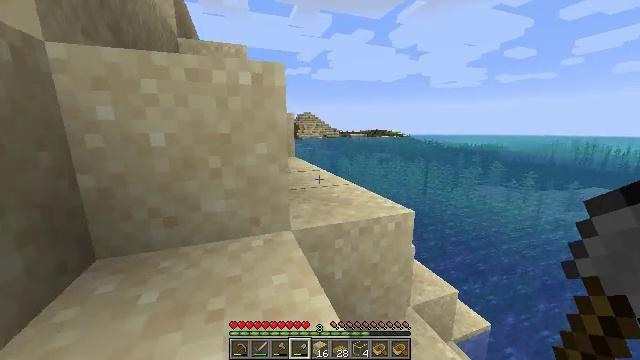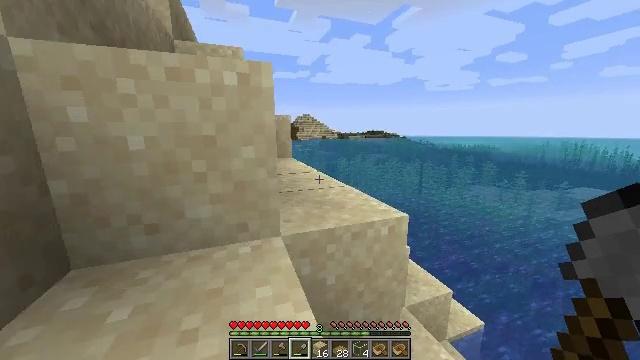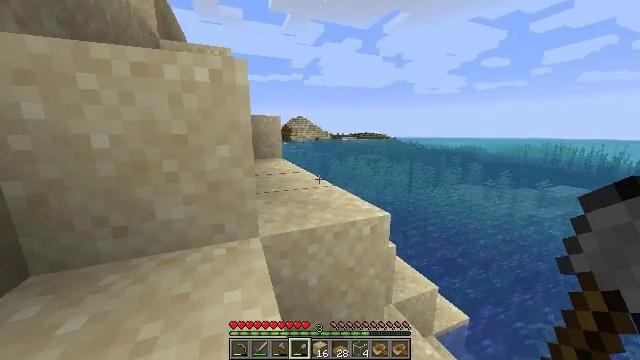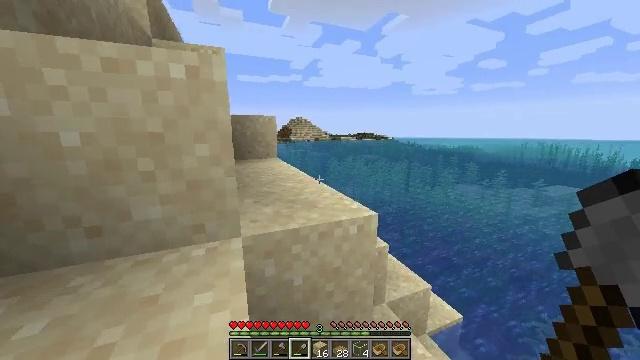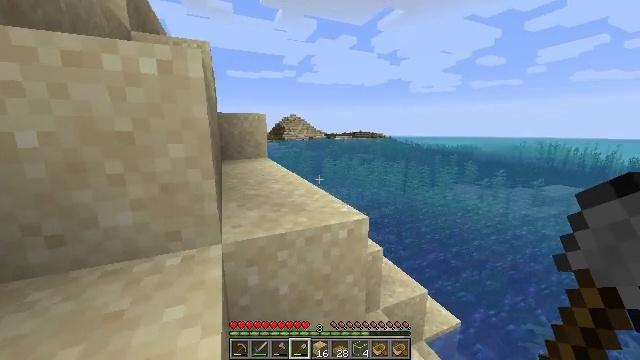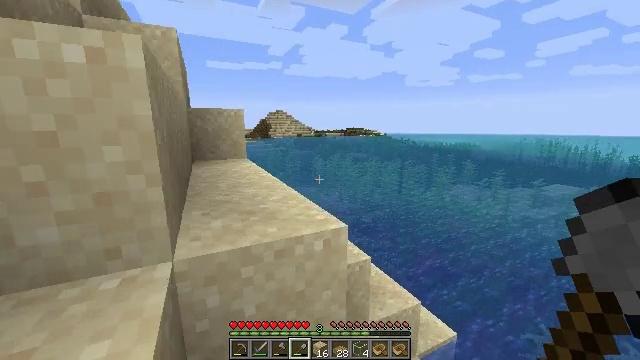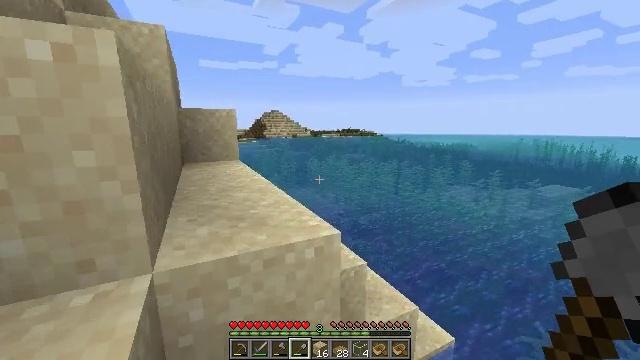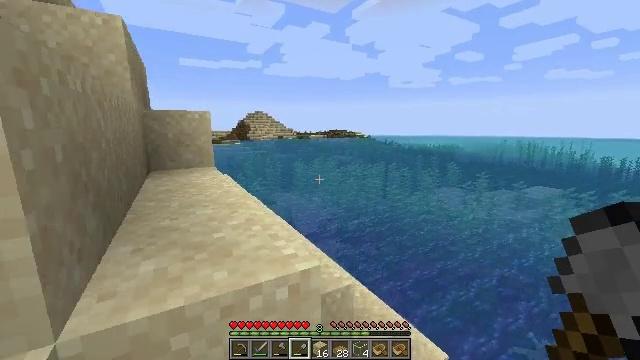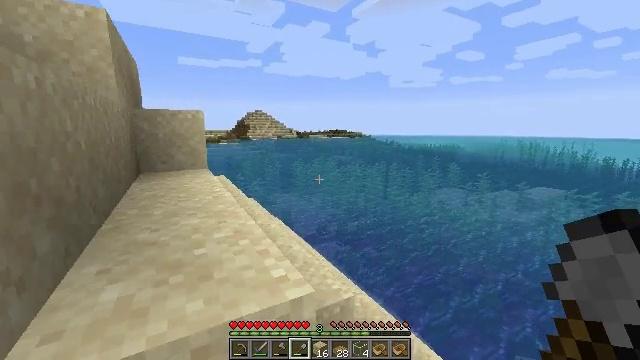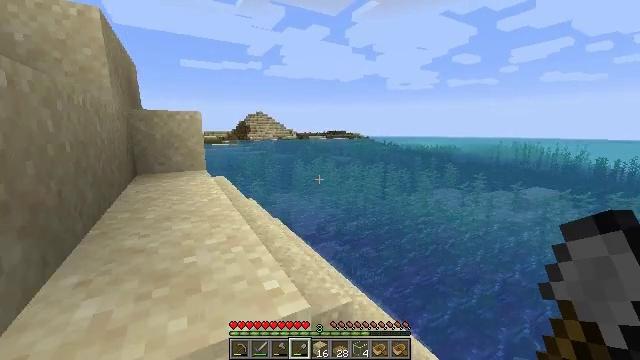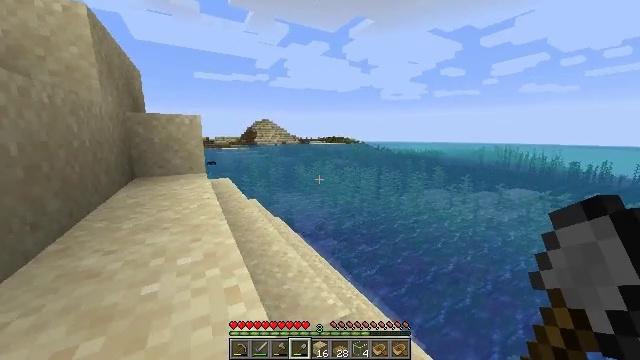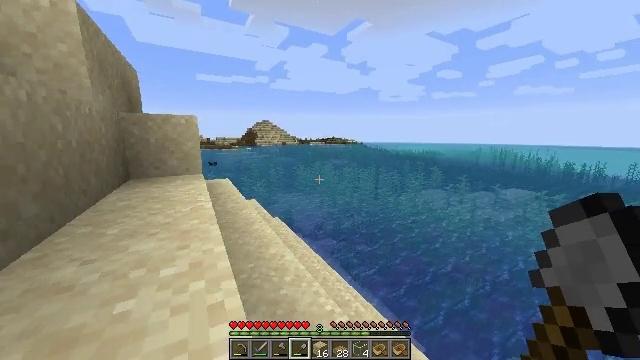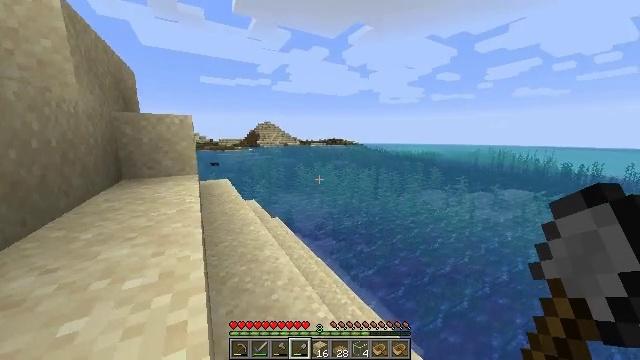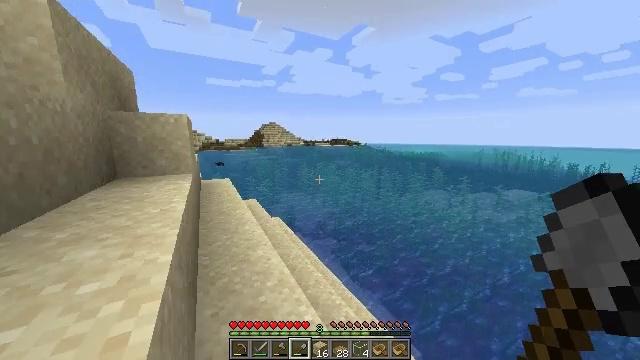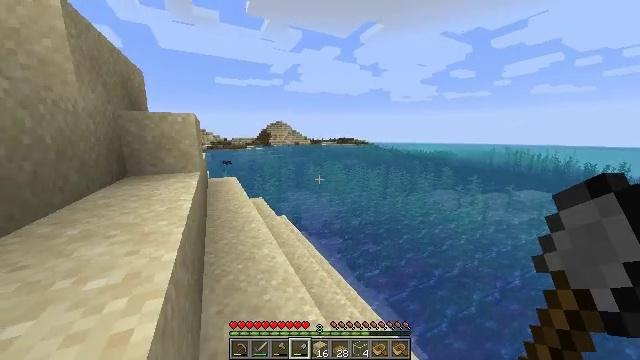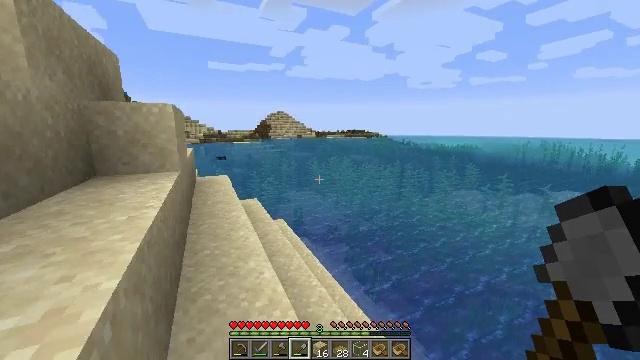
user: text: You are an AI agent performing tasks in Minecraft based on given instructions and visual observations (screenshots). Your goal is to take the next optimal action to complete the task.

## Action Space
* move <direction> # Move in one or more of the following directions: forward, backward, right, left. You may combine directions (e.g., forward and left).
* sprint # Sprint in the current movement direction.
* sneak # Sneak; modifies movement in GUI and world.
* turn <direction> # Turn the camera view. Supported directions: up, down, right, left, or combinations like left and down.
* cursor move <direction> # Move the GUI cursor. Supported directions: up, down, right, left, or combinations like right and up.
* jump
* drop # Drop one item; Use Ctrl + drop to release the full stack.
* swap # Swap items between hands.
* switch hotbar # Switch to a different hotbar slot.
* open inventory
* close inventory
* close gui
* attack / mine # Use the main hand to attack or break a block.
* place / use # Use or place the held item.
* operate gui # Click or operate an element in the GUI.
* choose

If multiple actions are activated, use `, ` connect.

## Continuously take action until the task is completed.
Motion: motion action
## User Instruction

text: Attack the oak planks to recycle it.
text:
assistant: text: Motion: move forward, sprint
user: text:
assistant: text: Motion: move forward, sprint, turn right
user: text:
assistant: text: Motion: move forward, sprint
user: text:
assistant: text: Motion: move forward, sprint, turn right
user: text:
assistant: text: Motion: move forward, sprint, turn right
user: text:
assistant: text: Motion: move forward, sprint
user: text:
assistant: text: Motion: move forward, sprint, turn right
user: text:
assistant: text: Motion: move forward, sprint
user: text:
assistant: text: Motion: move forward, sprint
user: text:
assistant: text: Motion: move forward, sprint
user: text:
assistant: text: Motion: move forward, sprint
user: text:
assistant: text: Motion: move forward, sprint
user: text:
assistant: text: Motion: move forward, sprint, turn left
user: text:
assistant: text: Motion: move forward, sprint, turn left
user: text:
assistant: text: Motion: move forward, sprint, turn left
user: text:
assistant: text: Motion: sprint
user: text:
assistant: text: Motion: sprint
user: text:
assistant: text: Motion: no_op
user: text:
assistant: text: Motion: turn down
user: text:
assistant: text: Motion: turn right and down
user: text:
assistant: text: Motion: turn right and down
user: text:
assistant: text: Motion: turn right and down
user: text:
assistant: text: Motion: turn right
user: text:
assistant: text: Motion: turn right
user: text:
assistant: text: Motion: turn right
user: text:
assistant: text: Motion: turn right
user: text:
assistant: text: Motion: no_op
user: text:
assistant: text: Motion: no_op
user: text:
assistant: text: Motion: no_op
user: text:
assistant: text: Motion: no_op